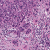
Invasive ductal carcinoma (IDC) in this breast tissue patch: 0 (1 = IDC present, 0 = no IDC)